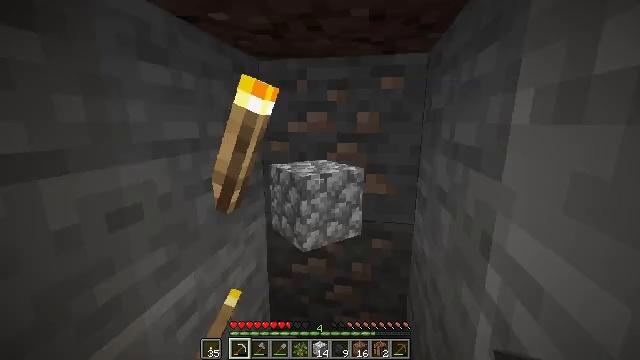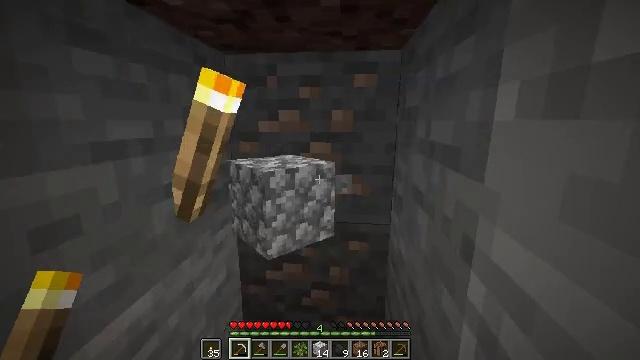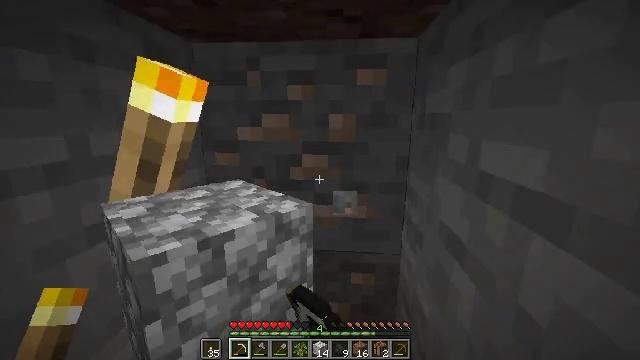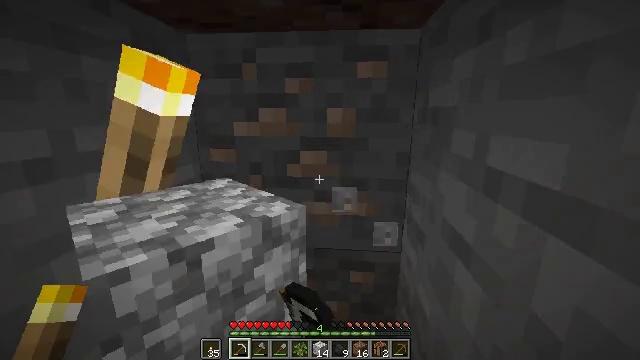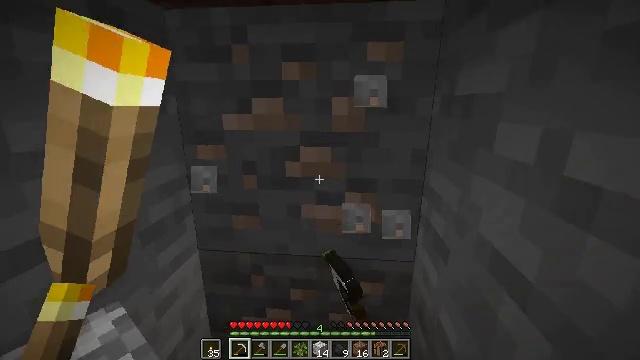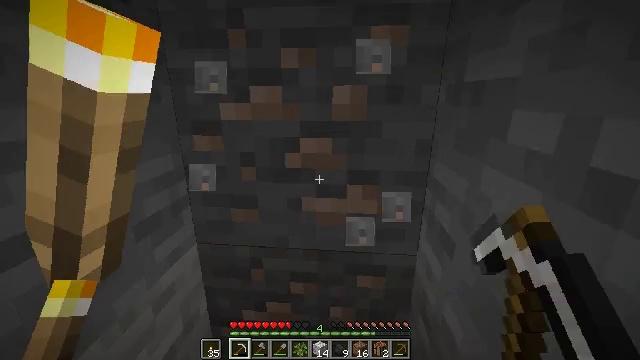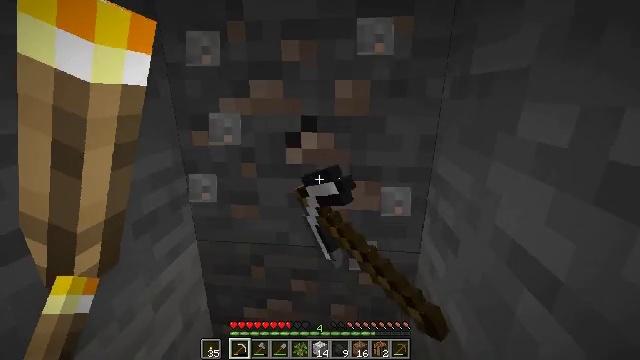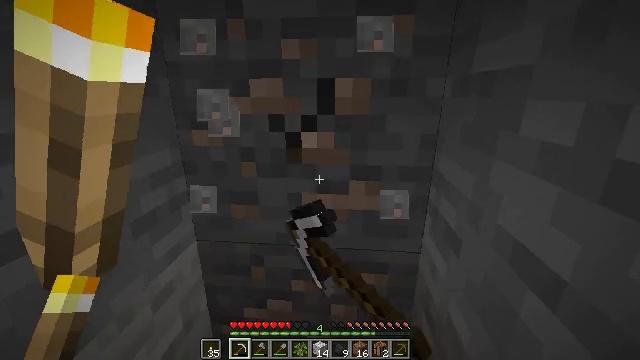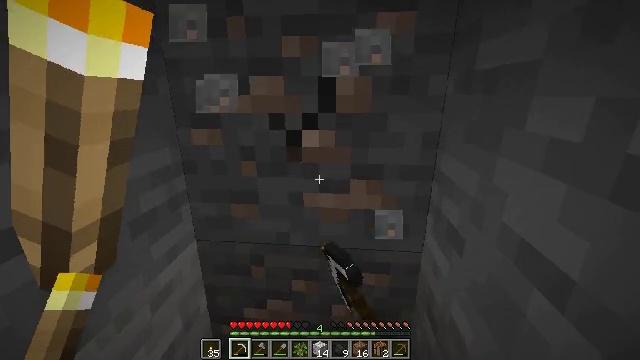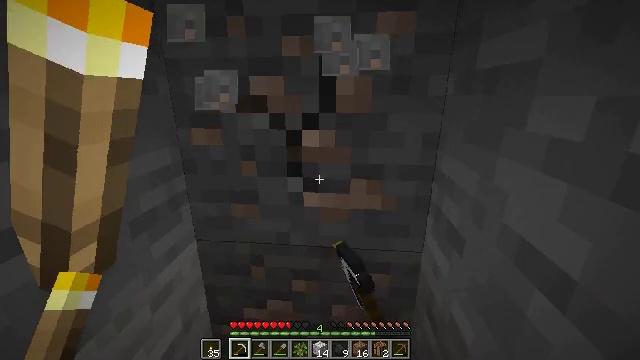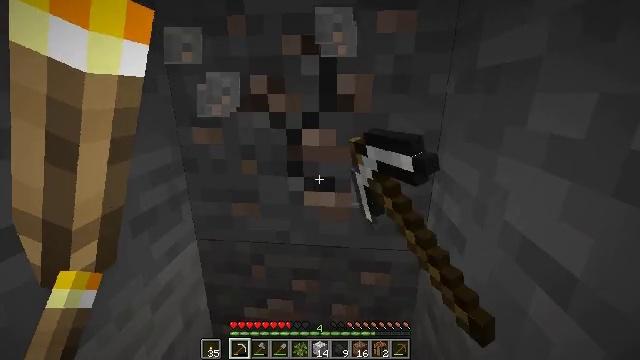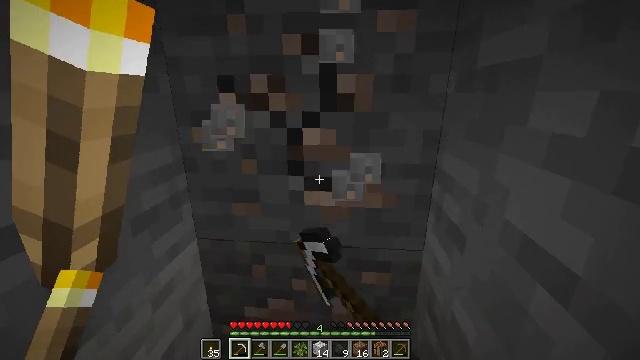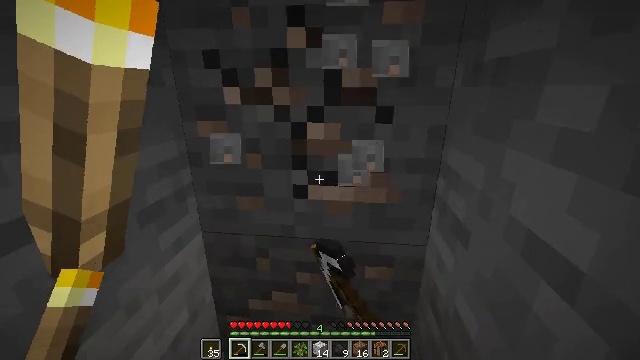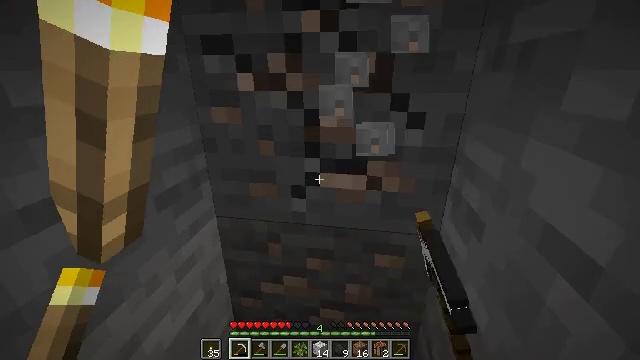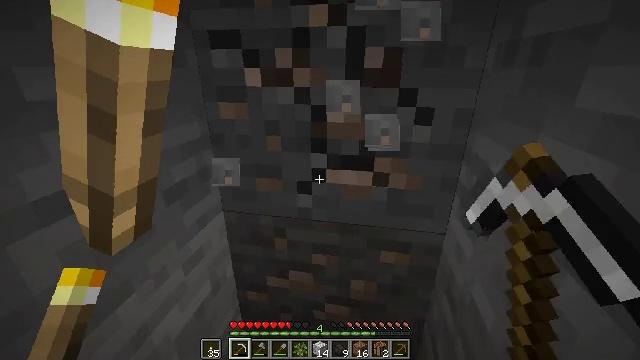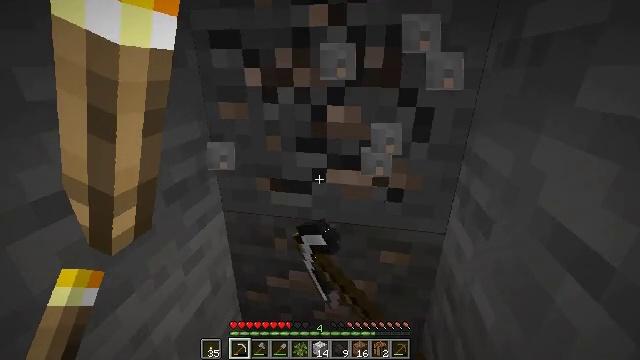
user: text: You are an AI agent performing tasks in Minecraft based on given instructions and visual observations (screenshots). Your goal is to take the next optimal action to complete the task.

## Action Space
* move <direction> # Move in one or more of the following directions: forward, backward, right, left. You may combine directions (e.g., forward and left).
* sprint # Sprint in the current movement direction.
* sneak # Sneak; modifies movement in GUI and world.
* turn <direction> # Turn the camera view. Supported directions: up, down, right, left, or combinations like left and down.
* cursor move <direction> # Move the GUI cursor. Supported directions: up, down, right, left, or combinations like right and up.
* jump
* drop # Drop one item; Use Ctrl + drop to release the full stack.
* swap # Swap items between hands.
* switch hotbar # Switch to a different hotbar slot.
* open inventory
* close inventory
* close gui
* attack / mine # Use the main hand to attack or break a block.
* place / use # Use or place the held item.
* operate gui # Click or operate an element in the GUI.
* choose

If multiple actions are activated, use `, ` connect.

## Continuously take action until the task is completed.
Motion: motion action
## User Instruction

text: Break the iron ore with a tool.
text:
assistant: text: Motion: move forward, turn right, attack / mine
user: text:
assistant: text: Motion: move forward, attack / mine
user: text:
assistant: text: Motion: attack / mine
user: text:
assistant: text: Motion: turn down, attack / mine
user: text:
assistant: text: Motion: turn down, attack / mine
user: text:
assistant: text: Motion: attack / mine
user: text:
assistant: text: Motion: attack / mine
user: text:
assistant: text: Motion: attack / mine
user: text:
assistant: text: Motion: attack / mine
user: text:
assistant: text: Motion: attack / mine
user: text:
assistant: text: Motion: attack / mine
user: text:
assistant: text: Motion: turn down, attack / mine
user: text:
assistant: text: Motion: turn left and down, attack / mine
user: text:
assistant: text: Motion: turn left, attack / mine
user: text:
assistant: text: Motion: attack / mine
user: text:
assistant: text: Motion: attack / mine
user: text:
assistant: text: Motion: attack / mine
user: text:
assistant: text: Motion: attack / mine
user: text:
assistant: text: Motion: attack / mine
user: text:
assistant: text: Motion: turn down, attack / mine
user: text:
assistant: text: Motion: turn down, attack / mine
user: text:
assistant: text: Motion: attack / mine
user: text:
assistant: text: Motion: attack / mine
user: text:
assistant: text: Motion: attack / mine
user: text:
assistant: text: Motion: attack / mine
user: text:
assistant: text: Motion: attack / mine
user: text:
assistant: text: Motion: attack / mine
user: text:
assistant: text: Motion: attack / mine
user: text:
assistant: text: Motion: attack / mine
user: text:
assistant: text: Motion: attack / mine